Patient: sex F, age 76
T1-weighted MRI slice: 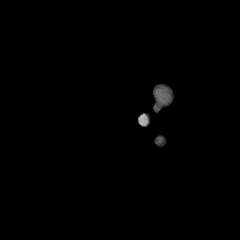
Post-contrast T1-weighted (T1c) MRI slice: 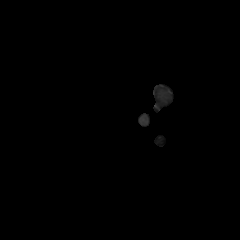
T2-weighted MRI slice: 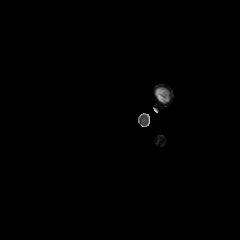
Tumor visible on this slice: no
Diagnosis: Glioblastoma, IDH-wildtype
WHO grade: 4